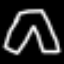
Label: pants